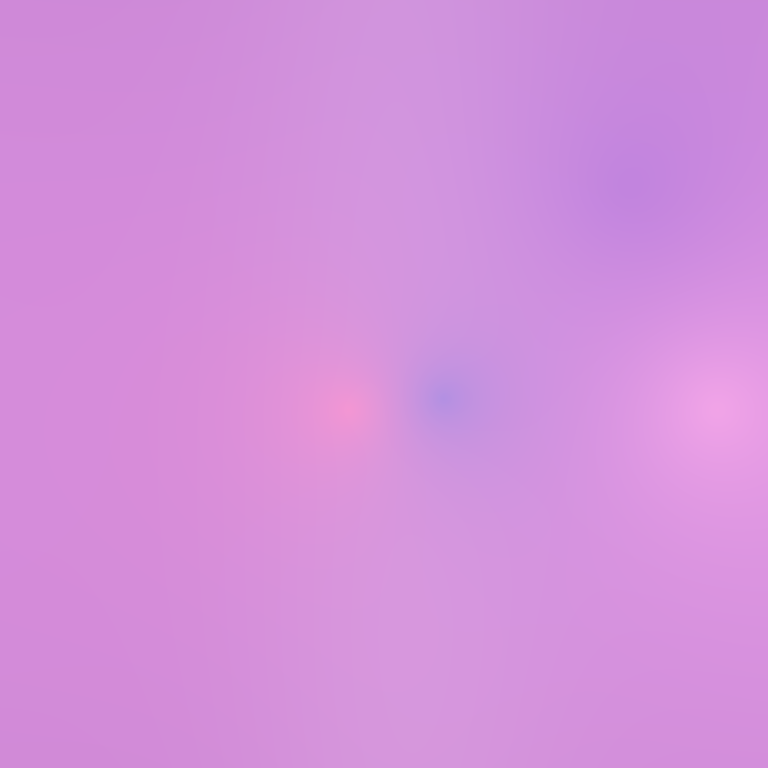
Abstract light effect, smooth gradient from soft lavender to gentle pink, serene atmosphere, diffuse glow, no room, no furniture, no objects.